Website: macys
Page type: receipt
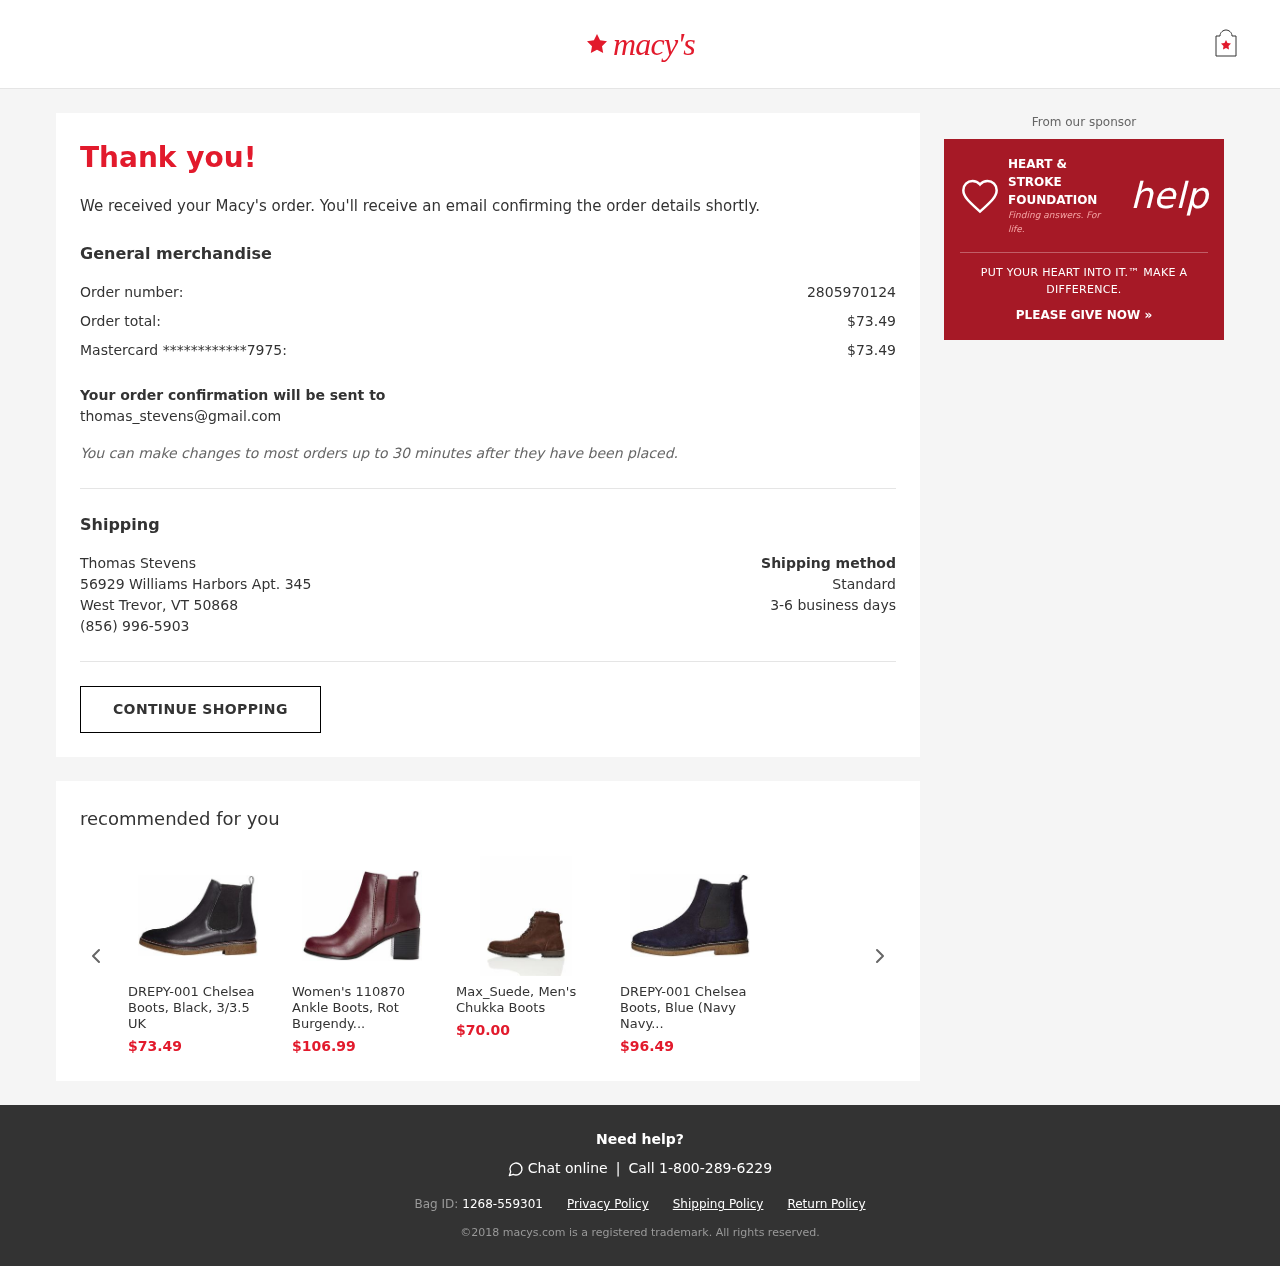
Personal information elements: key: PII_CARD_LAST4
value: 7975
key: PII_CARD_TYPE
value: Mastercard
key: PII_CITY_STATE_ZIP
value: West Trevor, VT 50868
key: PII_EMAIL
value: thomas_stevens@gmail.com
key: PII_FULLNAME
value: Thomas Stevens
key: PII_PHONE
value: (856) 996-5903
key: PII_STREET
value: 56929 Williams Harbors Apt. 345
Product elements: key: PRODUCT1_PRICE
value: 73.49
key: PRODUCT1_NAME
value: DREPY-001 Chelsea Boots, Black, 3/3.5 UK
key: PRODUCT2_NAME
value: Women's 110870 Ankle Boots, Rot Burgendy...
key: PRODUCT2_PRICE
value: $106.99
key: PRODUCT3_NAME
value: Max_Suede, Men's Chukka Boots
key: PRODUCT3_PRICE
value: $70.00
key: PRODUCT4_NAME
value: DREPY-001 Chelsea Boots, Blue (Navy Navy...
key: PRODUCT4_PRICE
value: $96.49
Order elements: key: ORDER_ID
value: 2805970124
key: ORDER_TOTAL
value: $73.49
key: ORDER_CARD_CHARGE
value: $73.49